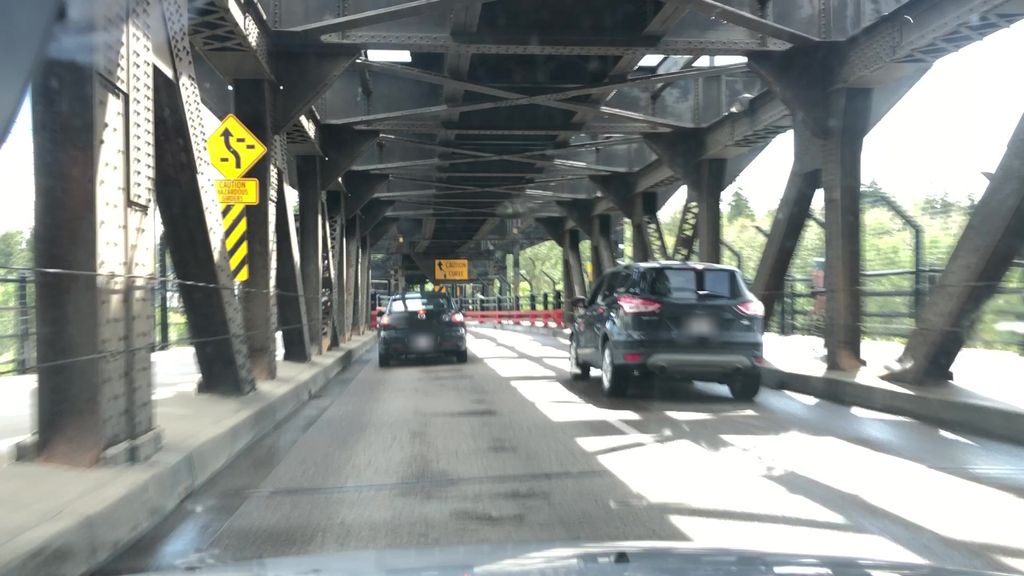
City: edmonton